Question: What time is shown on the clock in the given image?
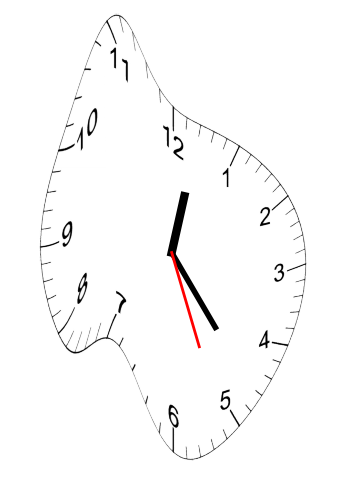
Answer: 12:23:26